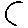
Label: moon